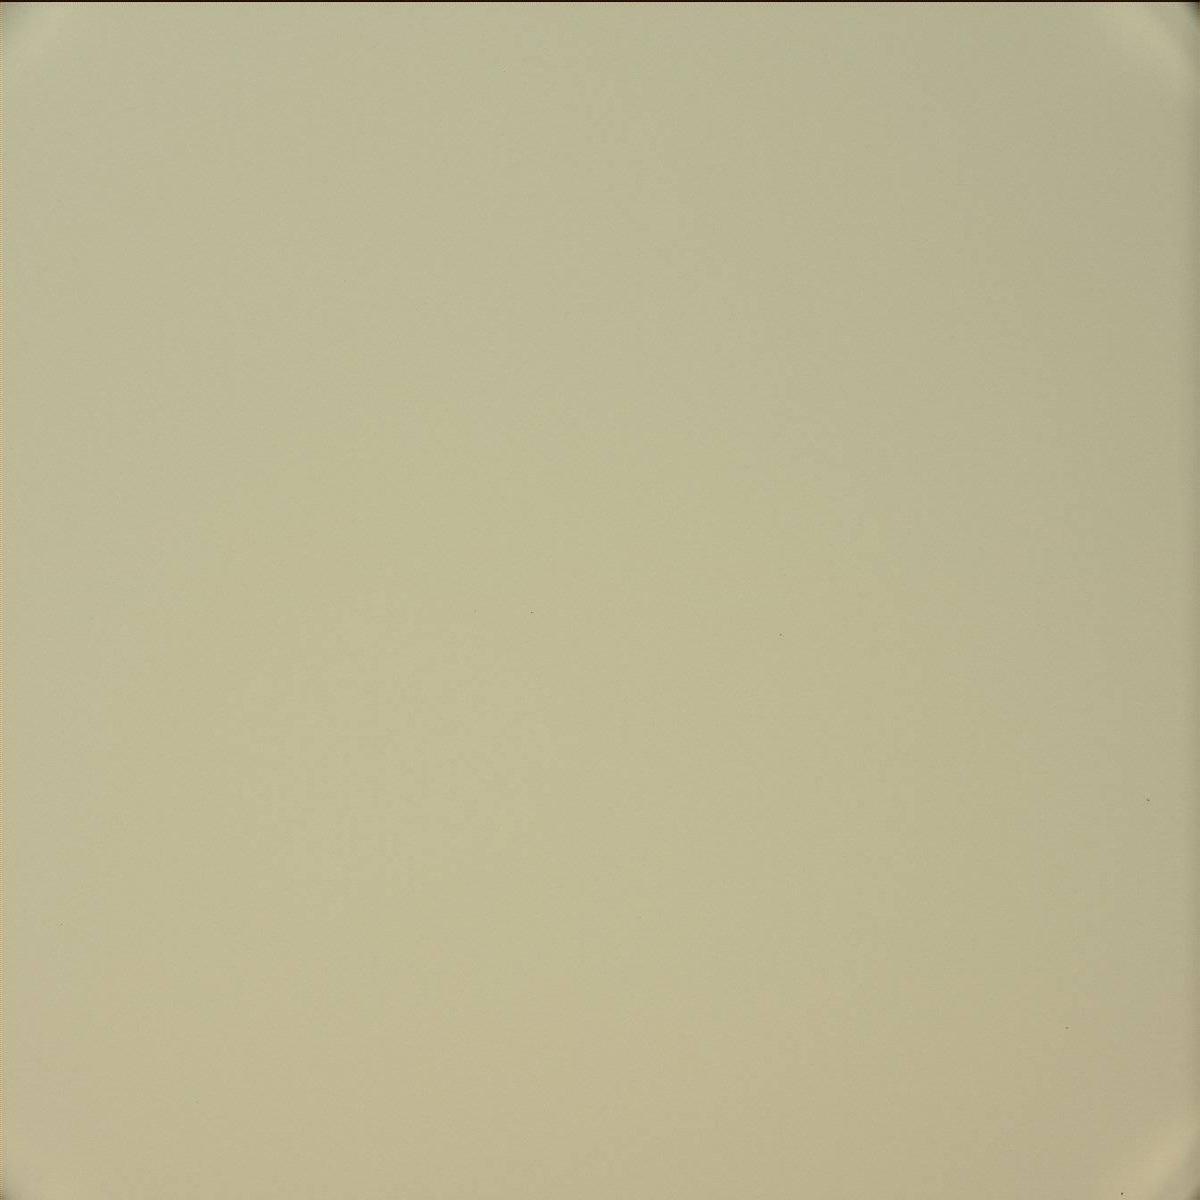
Terrain classes present: Sky